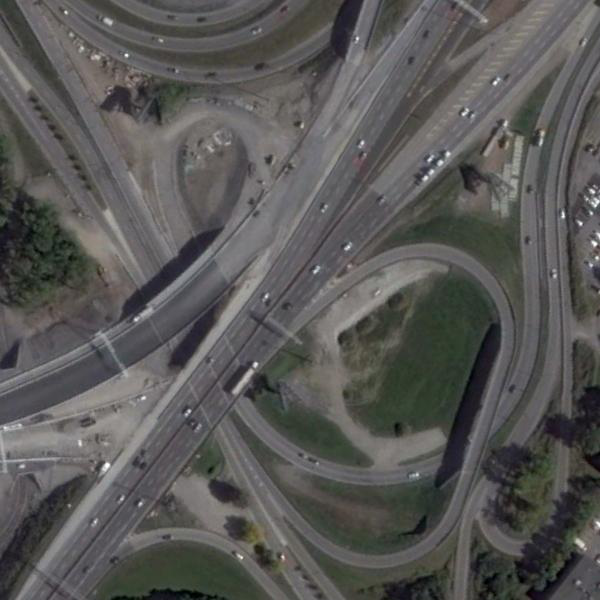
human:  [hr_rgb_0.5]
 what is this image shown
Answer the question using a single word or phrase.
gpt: viaduct